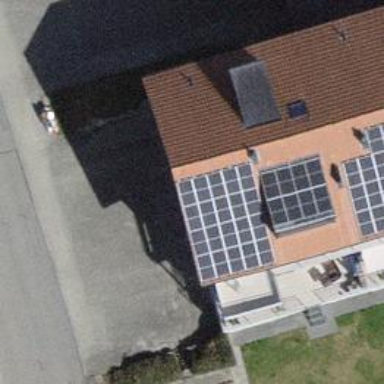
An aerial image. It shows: Solar power generator.